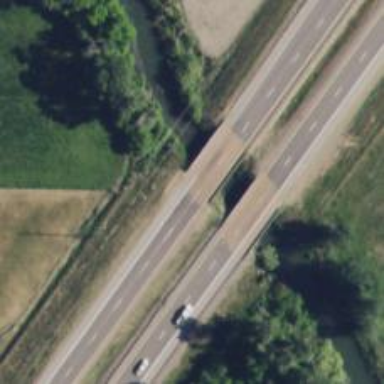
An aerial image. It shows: Motorway bridge.